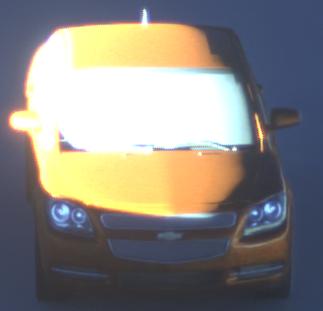
Make: Chevrolet
Model: Malibu 2.4
Detailed model: Malibu
Model produced from: 2012/07
Model produced until: 2014/08
Doors: 4
Color: orange
Road condition: dry road
Daytime: sunrise or sunset
Contrast: high contrast